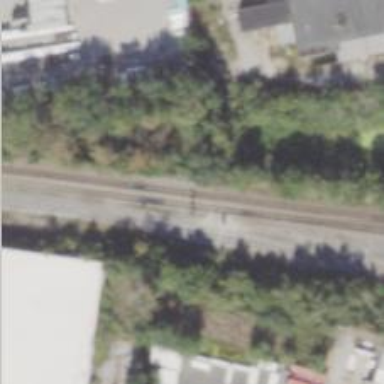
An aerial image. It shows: Railway signal.